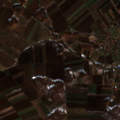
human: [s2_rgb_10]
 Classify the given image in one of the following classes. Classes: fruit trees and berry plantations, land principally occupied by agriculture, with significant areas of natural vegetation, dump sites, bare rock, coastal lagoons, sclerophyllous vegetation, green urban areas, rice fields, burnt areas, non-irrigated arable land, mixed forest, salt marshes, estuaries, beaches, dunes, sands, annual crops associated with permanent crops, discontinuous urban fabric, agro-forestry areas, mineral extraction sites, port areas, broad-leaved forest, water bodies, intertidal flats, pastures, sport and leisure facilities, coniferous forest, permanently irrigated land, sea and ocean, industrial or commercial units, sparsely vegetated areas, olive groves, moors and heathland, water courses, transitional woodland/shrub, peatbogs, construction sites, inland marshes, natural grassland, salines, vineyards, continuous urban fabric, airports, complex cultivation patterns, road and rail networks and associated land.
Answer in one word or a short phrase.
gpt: discontinuous urban fabric, complex cultivation patterns, land principally occupied by agriculture, with significant areas of natural vegetation